Question: How can I display the <URL>?
As for now when I hovered each image, the tooltip is on the top of the image but it can't be displayed because the contaner/wrapper of the carousel is in positioned absolute.

Markup for <URL>
'''
<div class="slider center slick-initialized slick-slider">
<div class="slick-list draggable">
<div class="slick-slide slick-cloned" style="width: 197px;">
<img src="assets/css/images/paid-ad-2.jpg" class="img-responsive" data-toggle="tooltip" data-placement="top" title="" data-original-title="Aparment Unit in Arkansas">
<div class="slick-slide slick-cloned" style="width: 197px;">
<img src="assets/css/images/paid-ad-2.jpg" class="img-responsive" data-toggle="tooltip" data-placement="top" title="" data-original-title="Aparment Unit in Arkansas">
</div><!-- And so on... -->
</div>
</div>
'''
Markup for <URL> tooltip
'''
<div class="tooltip fade top in" style="display: block; top: -32px; left: 49px;">
<div class="tooltip-arrow"></div>
<div class="tooltip-inner">Hidden tooltip</div>
</div>
'''
'''
.slick-list {
position: relative;
overflow: hidden;
display: block;
margin: 0;
padding: 0;
}
.tooltip {
position: absolute;
z-index: 1030;
display: block;
visibility: visible;
font-size: 12px;
line-height: 1.4;
opacity: 0;
filter: alpha(opacity=0);
}
'''
<URL>
Any help would be greatly appriciated
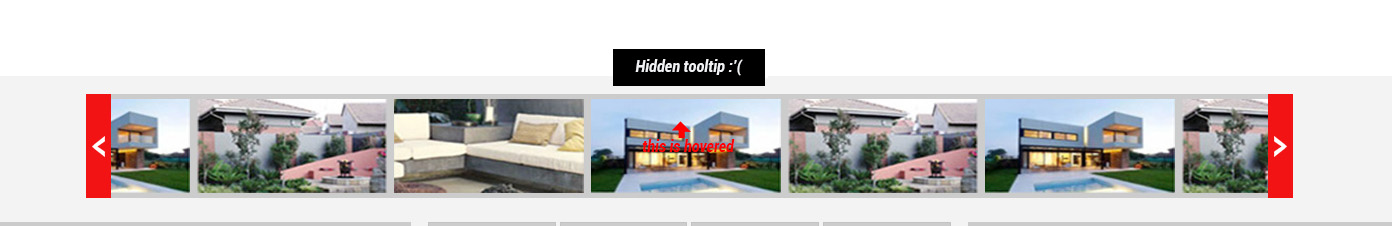
Answer: Just add 'data-container="body"' attribute for each image <URL>.